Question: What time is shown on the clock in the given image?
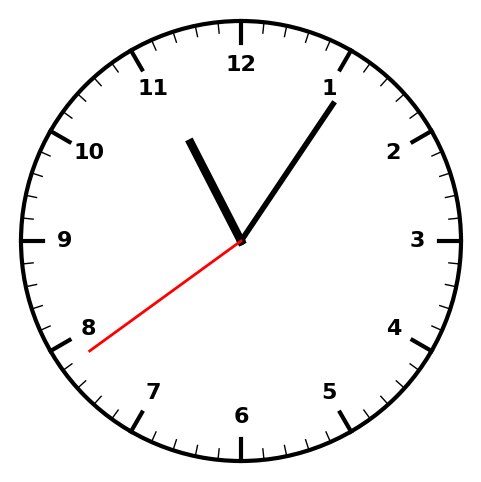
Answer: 11:05:39